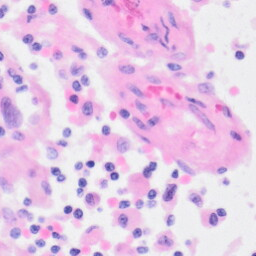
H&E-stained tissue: Kidney